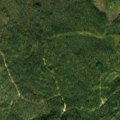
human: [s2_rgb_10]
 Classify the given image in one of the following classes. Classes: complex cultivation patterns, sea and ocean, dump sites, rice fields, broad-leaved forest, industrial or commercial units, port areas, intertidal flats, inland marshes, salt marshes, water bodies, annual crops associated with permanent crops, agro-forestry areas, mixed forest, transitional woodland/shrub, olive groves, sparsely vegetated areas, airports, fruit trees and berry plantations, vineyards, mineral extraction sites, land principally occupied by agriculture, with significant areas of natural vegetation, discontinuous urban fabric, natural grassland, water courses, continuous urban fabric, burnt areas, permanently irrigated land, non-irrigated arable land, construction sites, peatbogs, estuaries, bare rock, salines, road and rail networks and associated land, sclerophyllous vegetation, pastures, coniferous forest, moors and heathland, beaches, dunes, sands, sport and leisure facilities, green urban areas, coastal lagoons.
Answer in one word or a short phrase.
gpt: coniferous forest, mixed forest